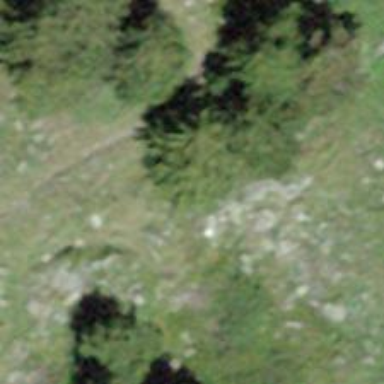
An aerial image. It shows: Beautiful tree in nature.